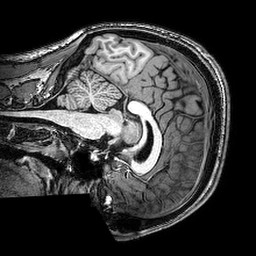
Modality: T1w
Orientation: sagittal
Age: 25
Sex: male
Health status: healthy
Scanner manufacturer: philips
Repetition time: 0.008193 s
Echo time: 0.00375 s